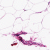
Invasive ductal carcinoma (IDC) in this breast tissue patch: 0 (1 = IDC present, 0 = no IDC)